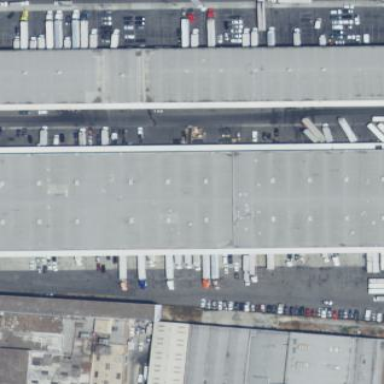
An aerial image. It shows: Warehouse building.